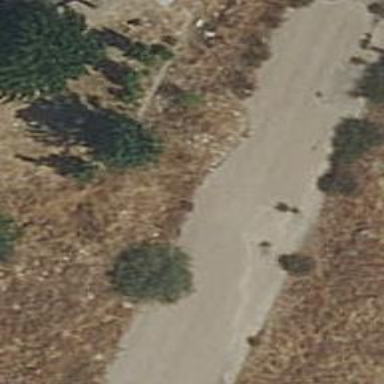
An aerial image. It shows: Unclassified road.